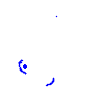
Particle: proton